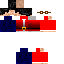
A male knight skin with dark skin, wearing black helmet dressed in a red armor chest and red robe bottom, featuring a closed mouth.